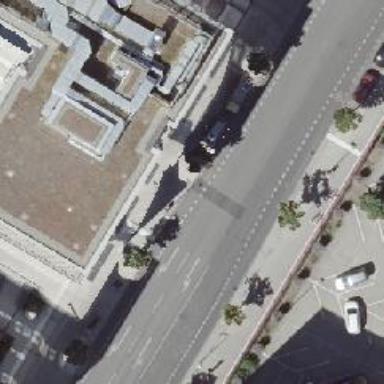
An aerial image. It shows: Street lamp support.